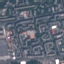
Land use / land cover: Residential